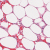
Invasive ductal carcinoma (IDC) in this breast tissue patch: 0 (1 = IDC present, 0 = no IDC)